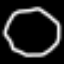
Label: octagon